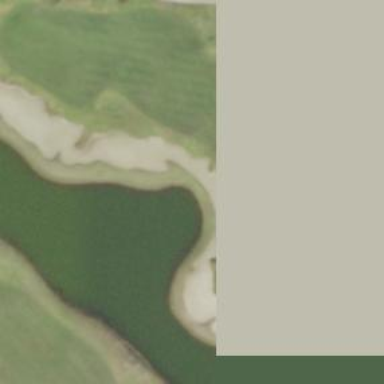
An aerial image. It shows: Sandy area is golf bunker.